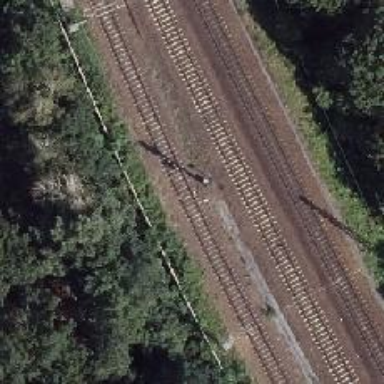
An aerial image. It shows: Rail siding with electrified contact line on embankment.